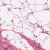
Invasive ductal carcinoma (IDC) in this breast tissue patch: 0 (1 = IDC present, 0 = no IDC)